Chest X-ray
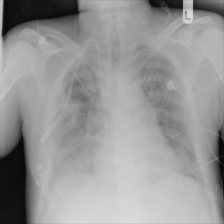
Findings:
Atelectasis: negative
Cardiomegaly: negative
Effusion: negative
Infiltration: negative
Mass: negative
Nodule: negative
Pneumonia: negative
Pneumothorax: negative
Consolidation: positive
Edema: negative
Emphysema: negative
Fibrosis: negative
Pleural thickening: negative
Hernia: negative